RGB frame:
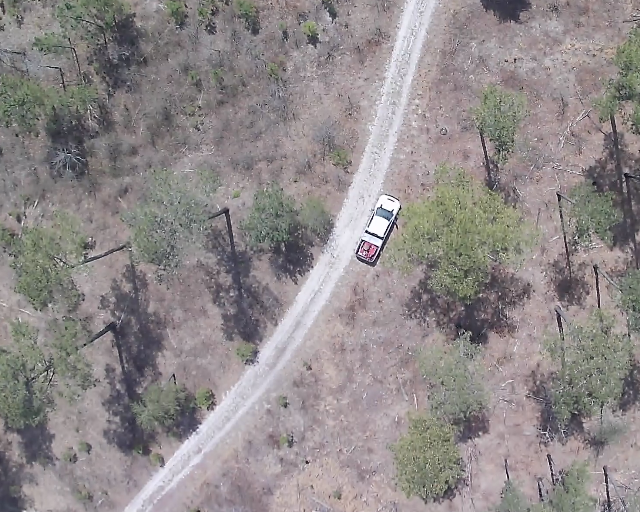
Thermal frame:
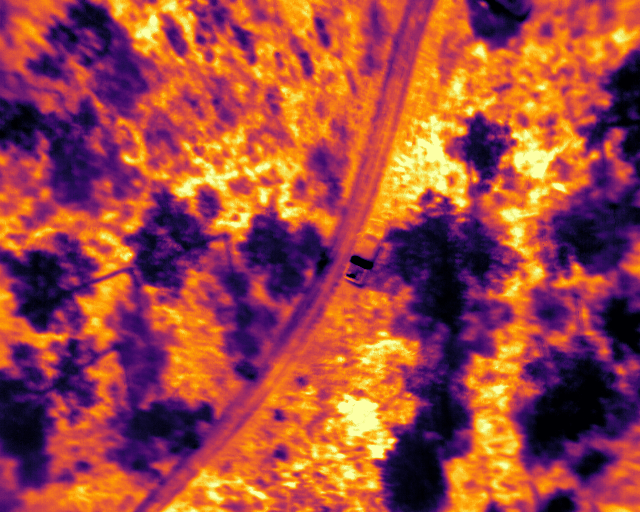
Captured: 2026-02-26 02:32:30
Pixels at or above 80 °C: 0 (fraction of frame: 0)